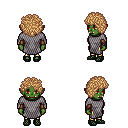
a pixel art fantasy rpg character, female body template, orc, green skin, chain mail, gold greaves, light blonde curly afro hairstyle, cloth bracers, ghillies, four views (front, back, left, right), 2x2 character sprite sheet, small pixel art, hard edges, no anti-aliasing